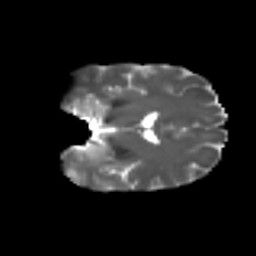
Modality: T2w
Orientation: coronal
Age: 55
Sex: female
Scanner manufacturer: ge
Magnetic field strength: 3 T
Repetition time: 7.8 s
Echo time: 0.0606 s